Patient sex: F
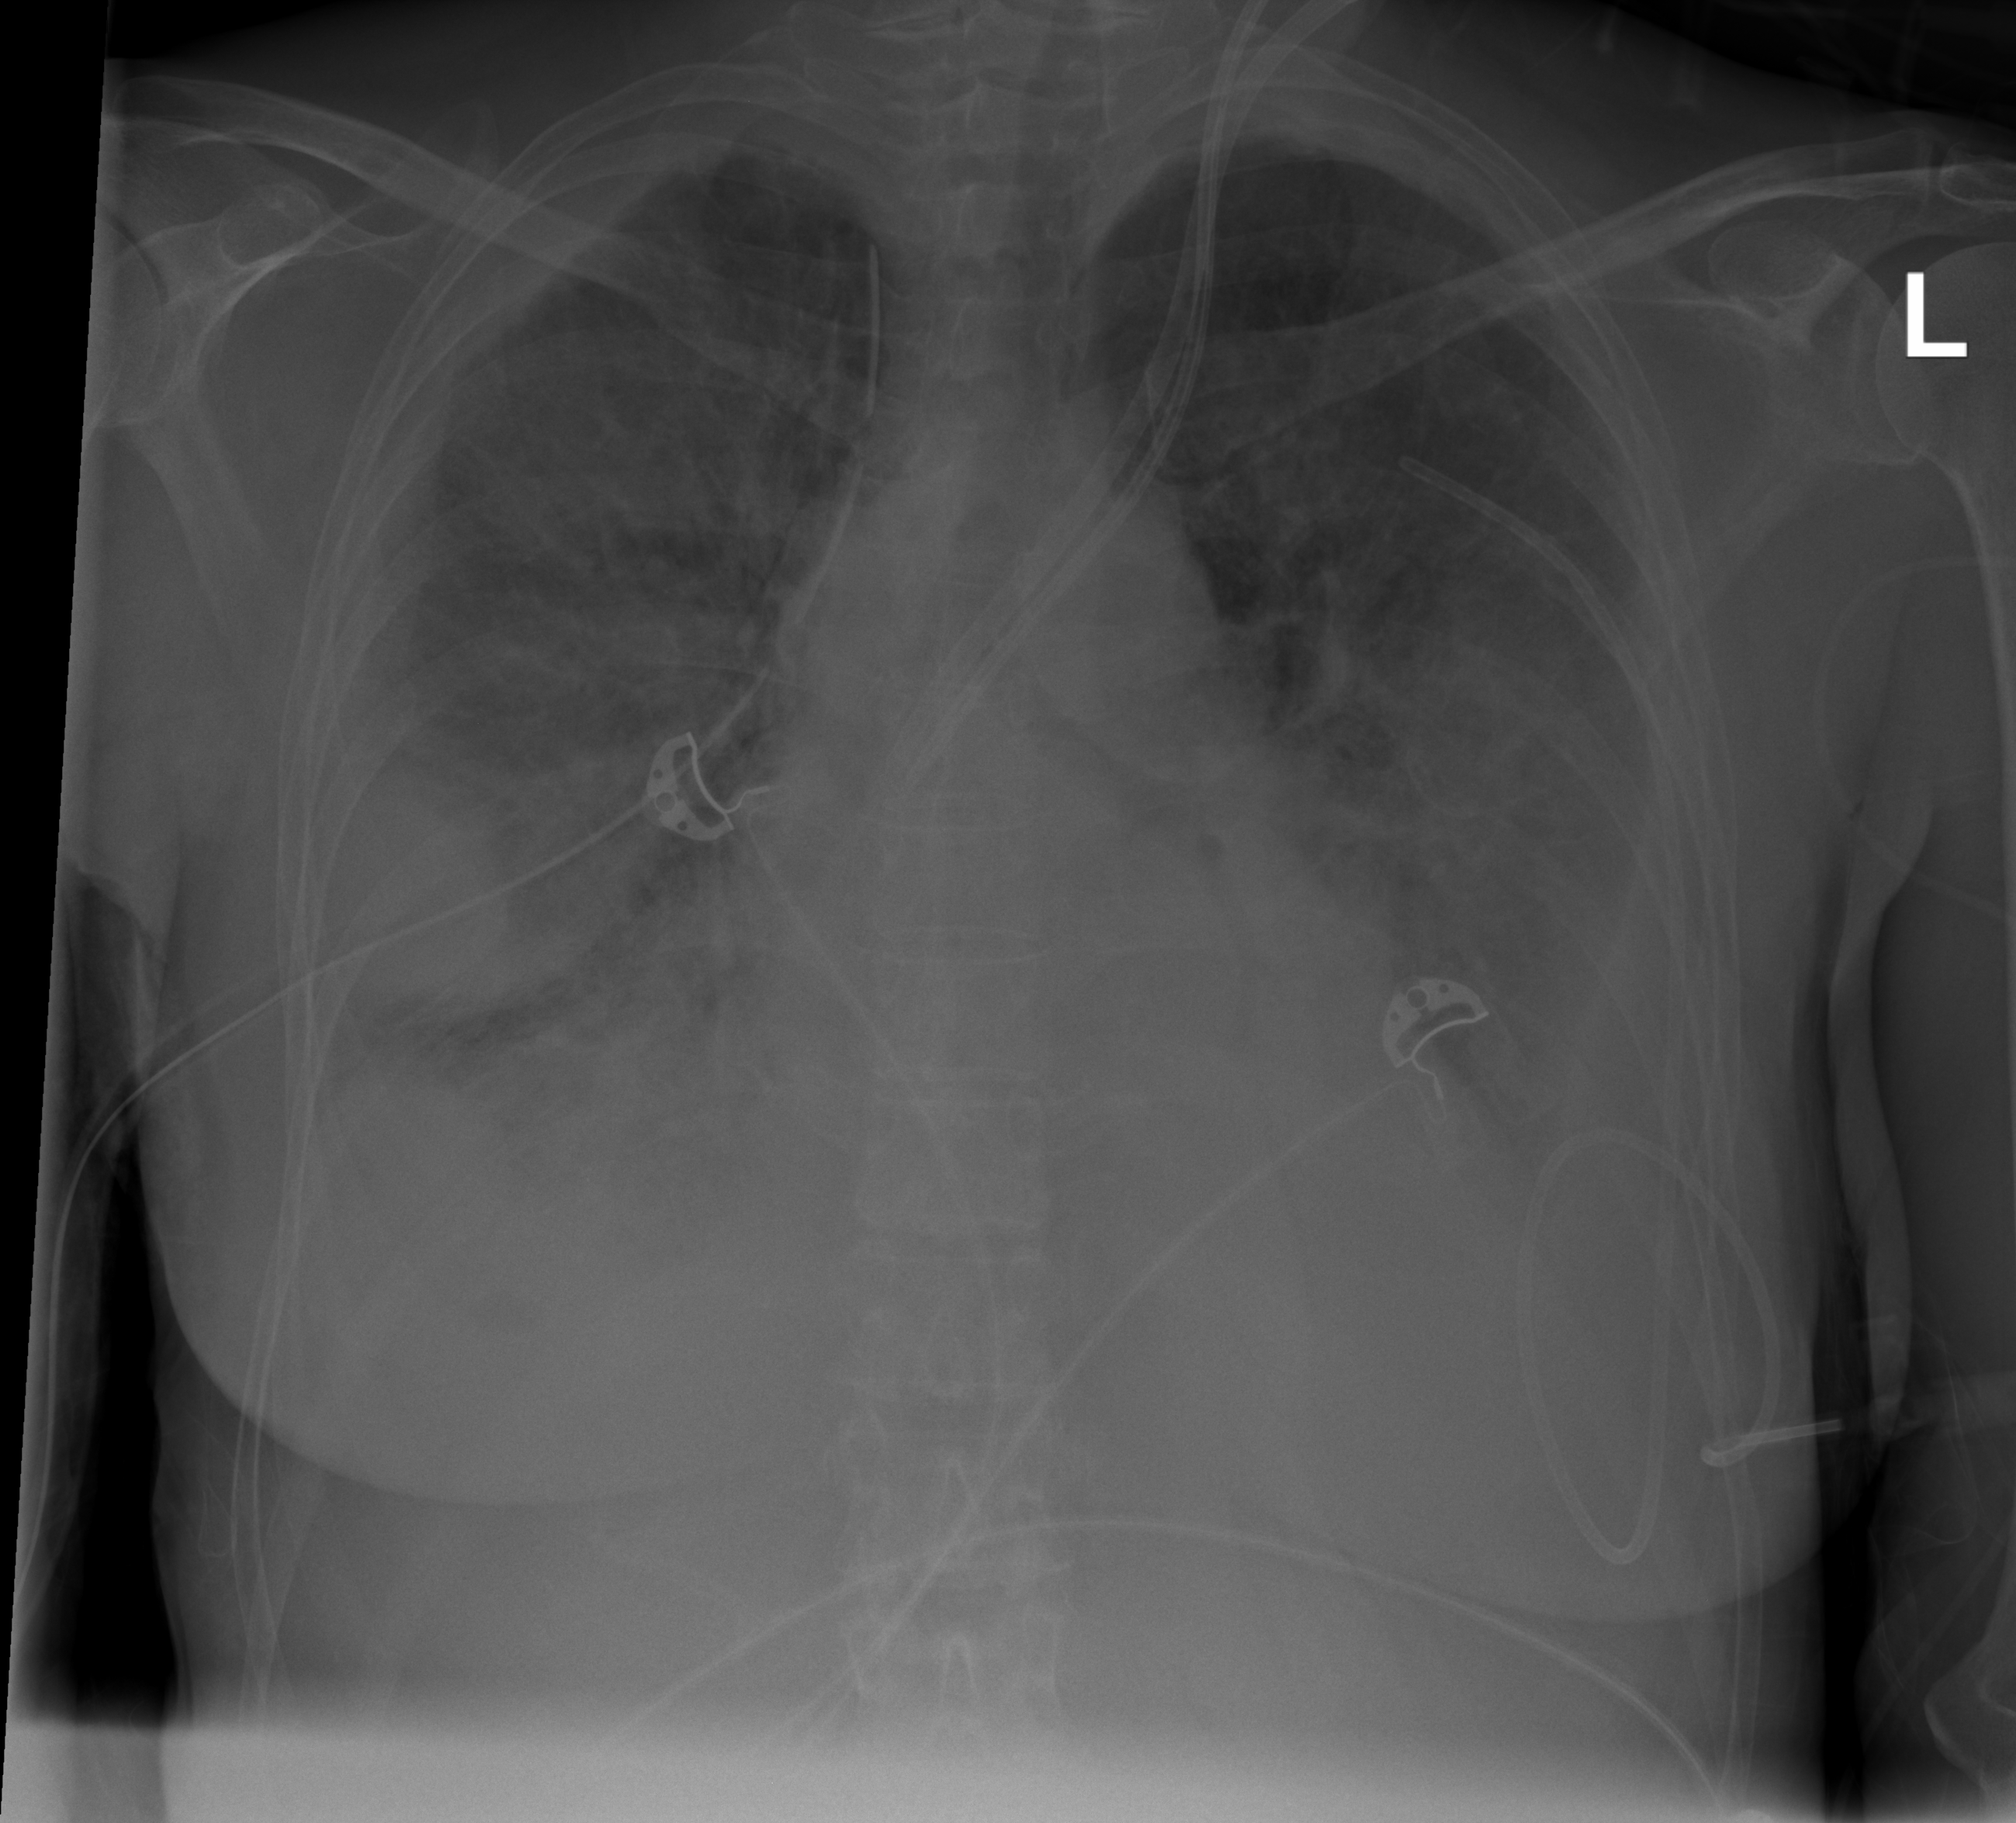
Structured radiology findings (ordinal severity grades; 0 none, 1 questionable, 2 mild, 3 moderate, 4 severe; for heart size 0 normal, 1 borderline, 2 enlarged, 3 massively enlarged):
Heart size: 2
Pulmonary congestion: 3
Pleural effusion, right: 3
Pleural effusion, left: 3
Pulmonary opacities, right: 3
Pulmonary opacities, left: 2
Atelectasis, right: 3
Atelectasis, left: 2